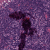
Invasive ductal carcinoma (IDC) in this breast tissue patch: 0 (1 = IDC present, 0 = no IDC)